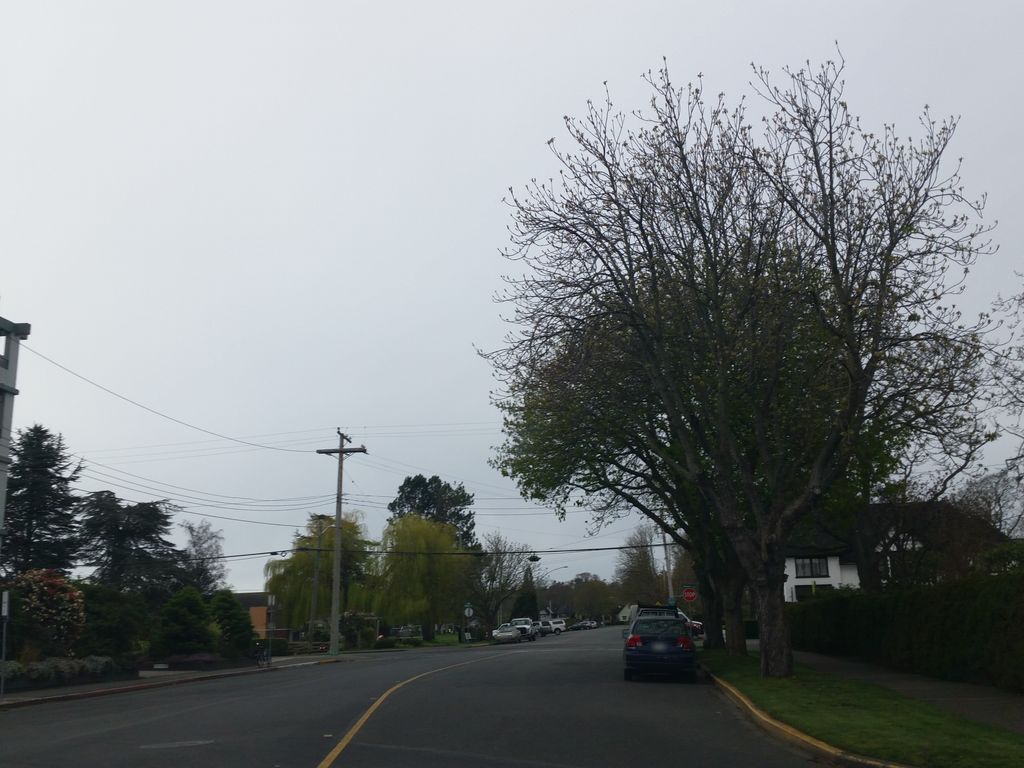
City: victoria